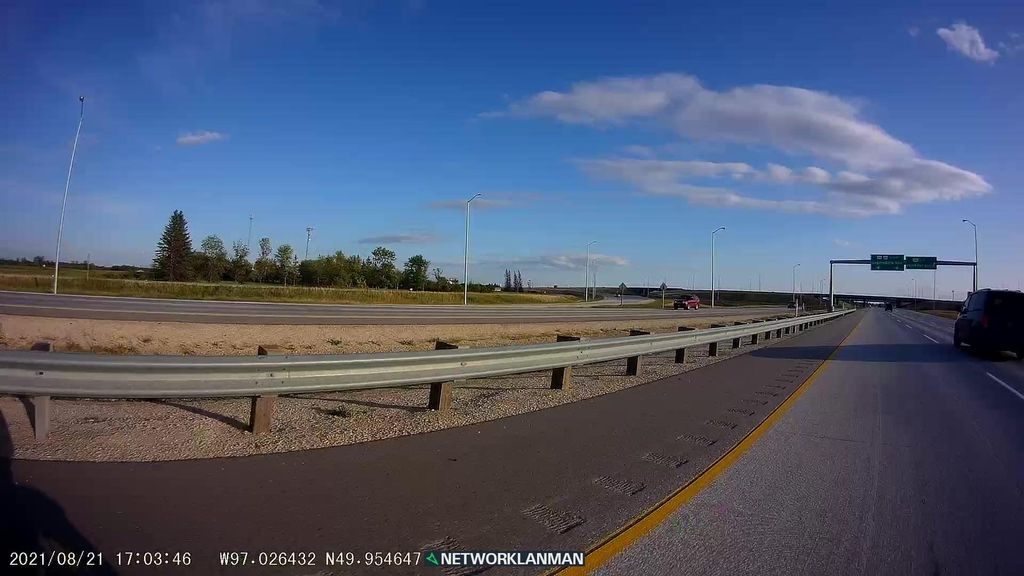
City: winnipeg